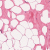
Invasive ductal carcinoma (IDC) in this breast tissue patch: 0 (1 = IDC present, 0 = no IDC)